Interaction volume radius: 5 \u00c5
Interaction volume height: 35 \u00c5
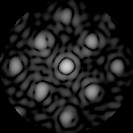
Disorder parameter: 0.242